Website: home-depot
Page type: billing-address
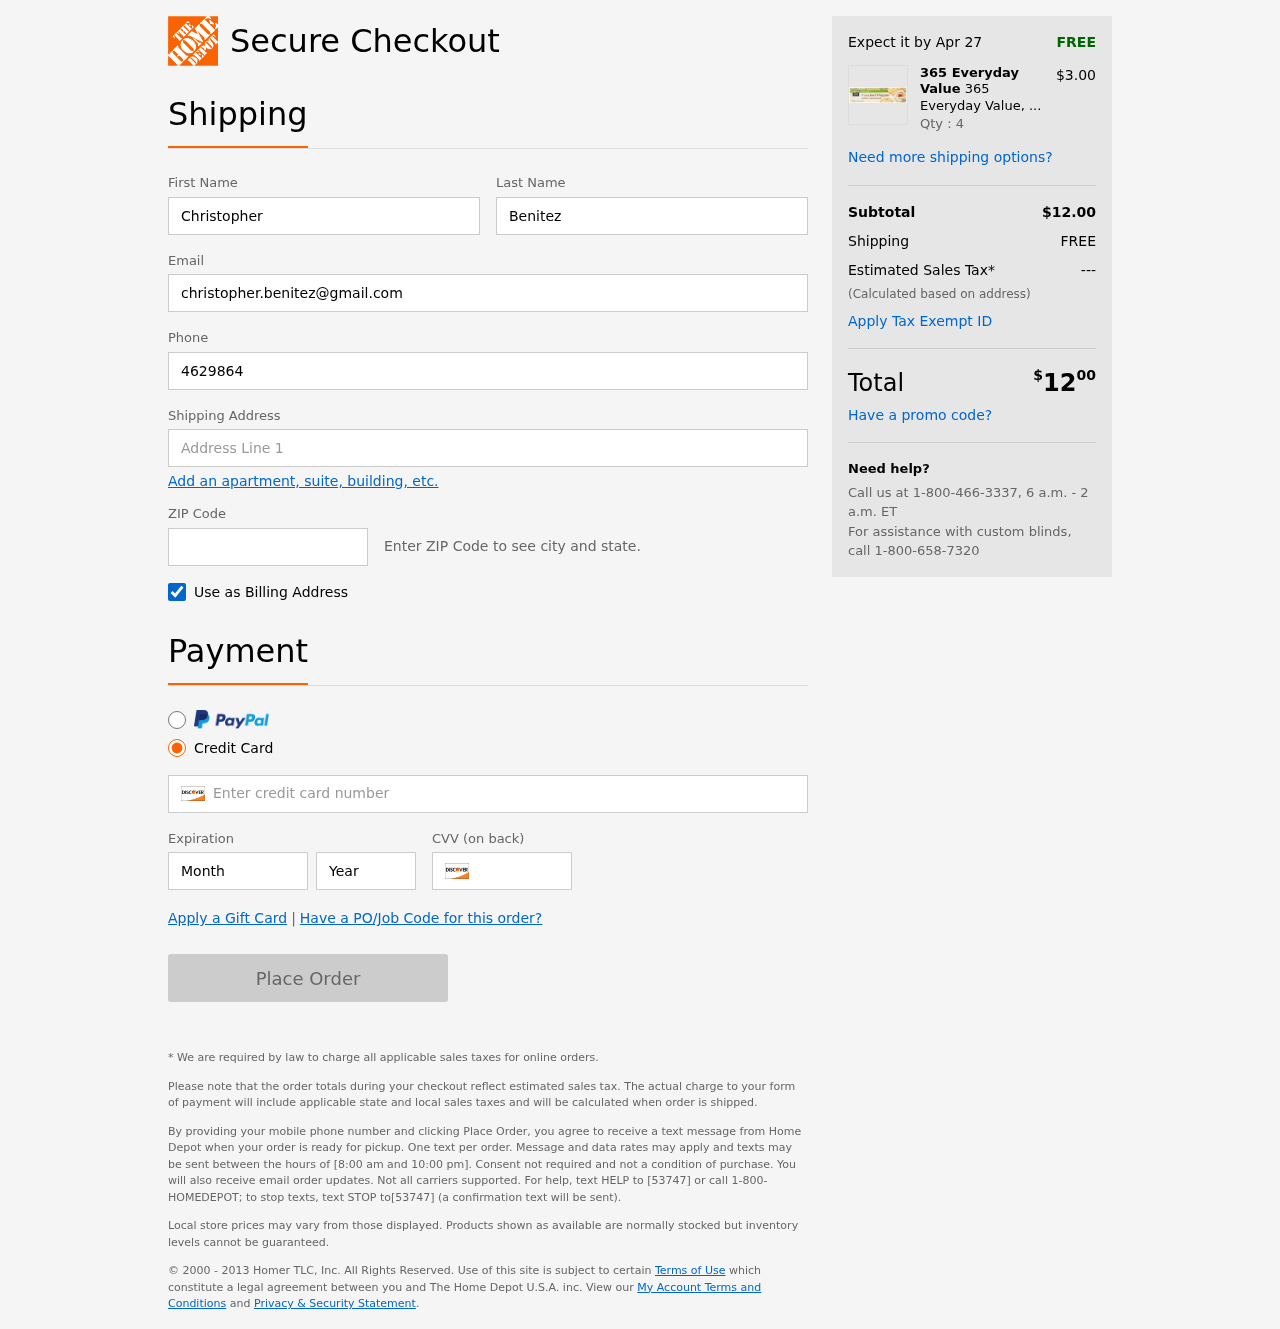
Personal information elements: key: PII_FIRSTNAME
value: Christopher
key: PII_LASTNAME
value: Benitez
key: PII_EMAIL
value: christopher.benitez@gmail.com
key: PII_PHONE
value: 4629864029
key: PII_STREET
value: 35781 Wilson Avenue
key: PII_POSTCODE
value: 29646
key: PII_CARD_NUMBER
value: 6011 8368 7074 9588
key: PII_CARD_EXPIRY_MONTH
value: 04
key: PII_CARD_CVV
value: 260
Product elements: key: PRODUCT1_BRAND
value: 365 Everyday Value
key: PRODUCT1_NAME
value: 365 Everyday Value, Organic Cracked Pepper Water Crackers, 4.4 oz
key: PRODUCT1_PRICE
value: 3
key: PRODUCT1_QUANTITY
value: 4
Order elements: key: ORDER_DELIVERY_DATE
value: Apr 27
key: ORDER_SUBTOTAL
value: $12.00
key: ORDER_SHIPPING_COST
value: FREE
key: ORDER_TAX
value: ---
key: ORDER_TOTAL2
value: $1200